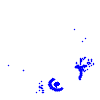
Particle: pion